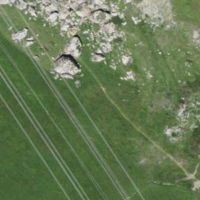
EUNIS habitat code: 26
Species observed at this site:
Pyrrhocorax graculus